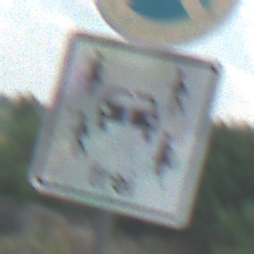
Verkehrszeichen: CarsharingfahrzeugeFrei
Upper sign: AbsolutesHalteverbot
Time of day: MorningAfternoon
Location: Outdoor (Nature)
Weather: PartlyCloudy
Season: NotSpecified
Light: Natural